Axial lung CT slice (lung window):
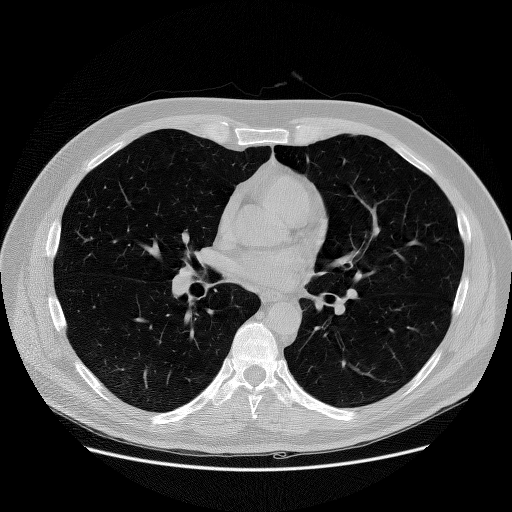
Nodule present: no